Field crop: maize
Growth stage: 2
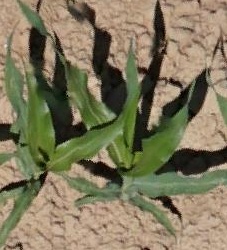
Species: maize